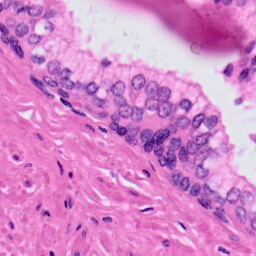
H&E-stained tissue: Prostate